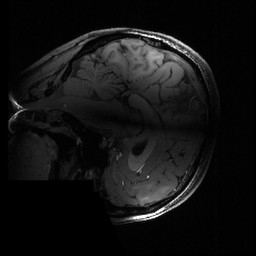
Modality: T1w
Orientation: sagittal
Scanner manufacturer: siemens
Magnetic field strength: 6.98 T
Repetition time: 3.1 s
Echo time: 0.00345 s